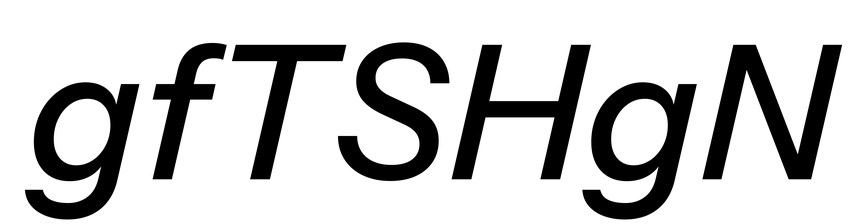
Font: InstrumentSans-Italic_Medium_Italic